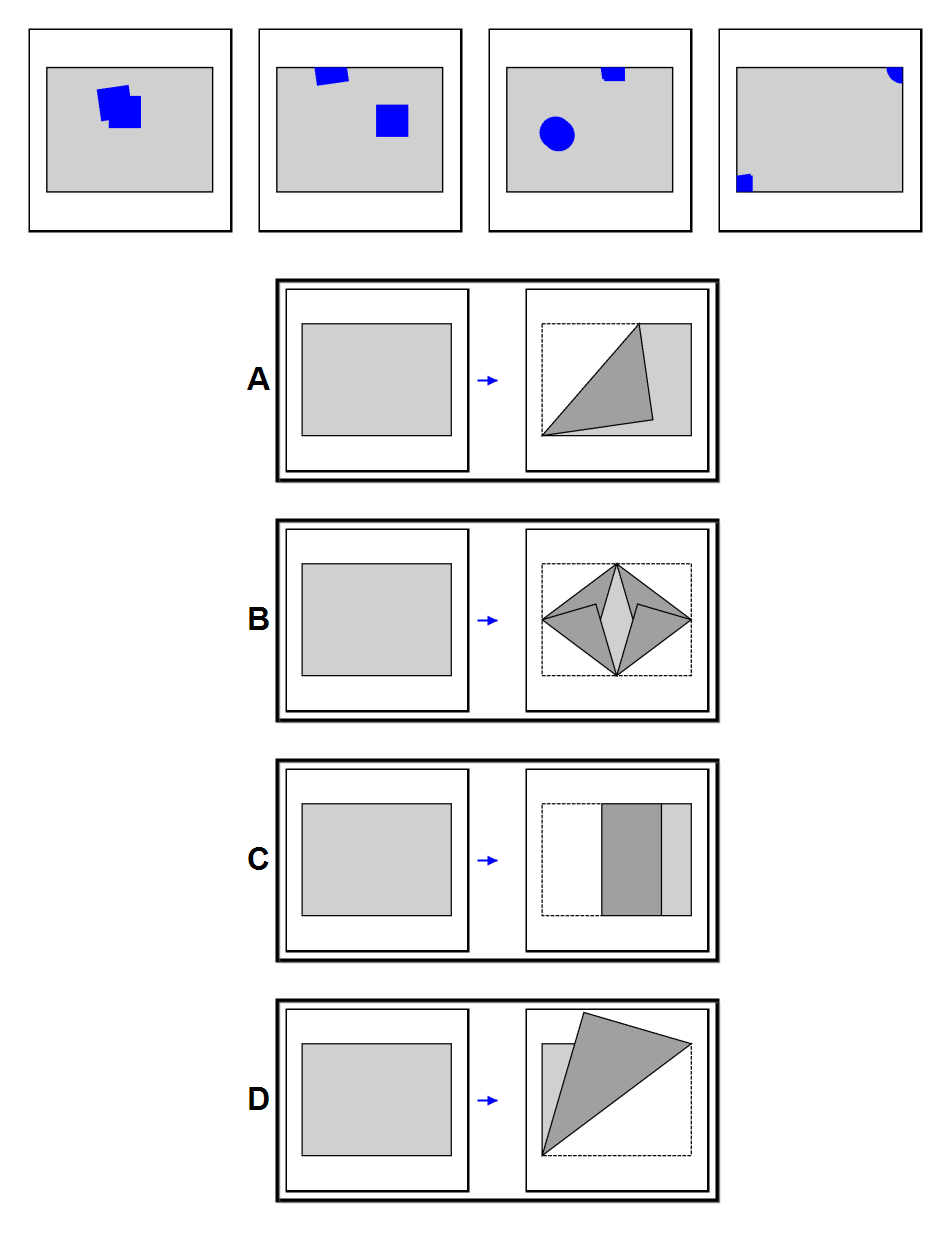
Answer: A